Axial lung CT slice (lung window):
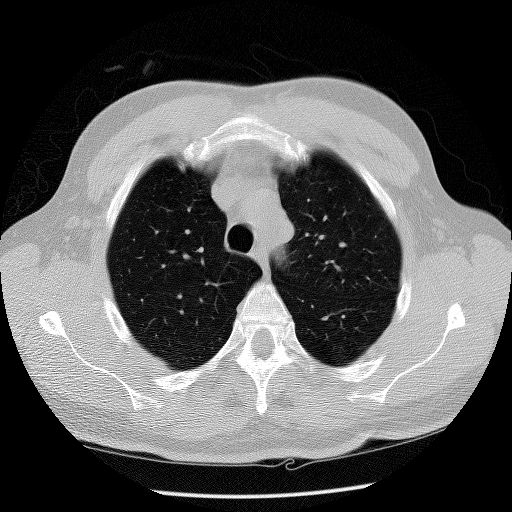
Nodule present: no